Field crop: maize
Growth stage: 2
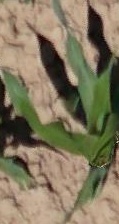
Species: maize